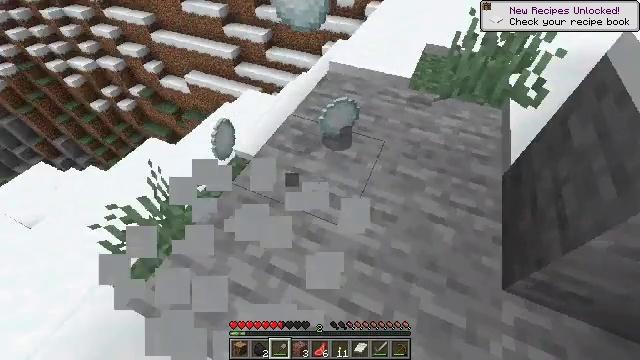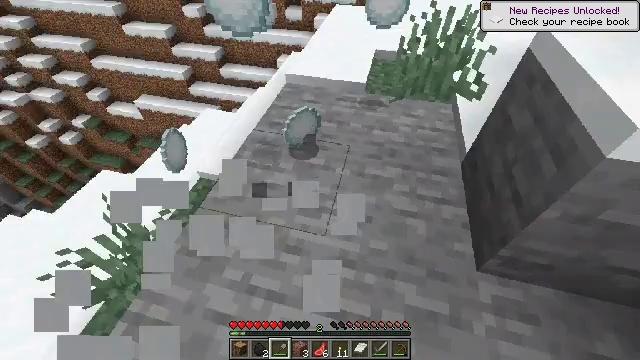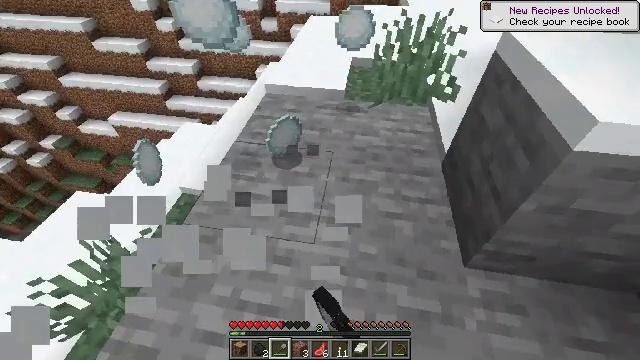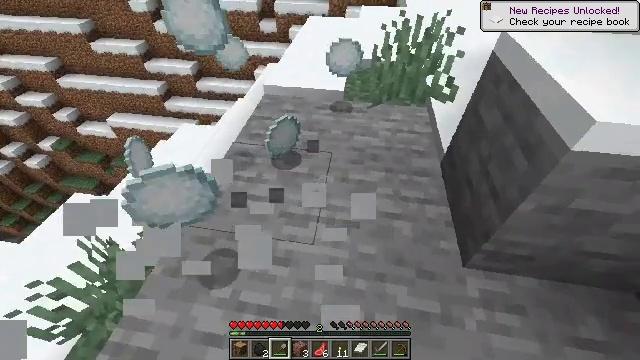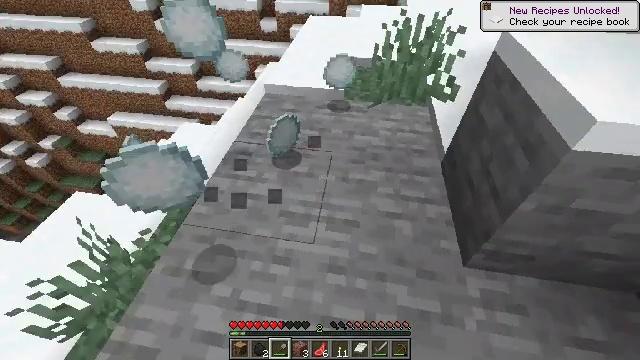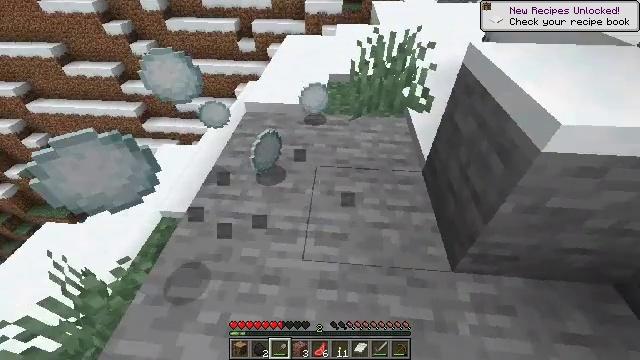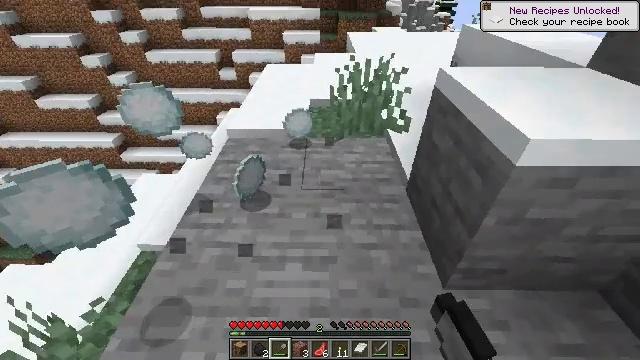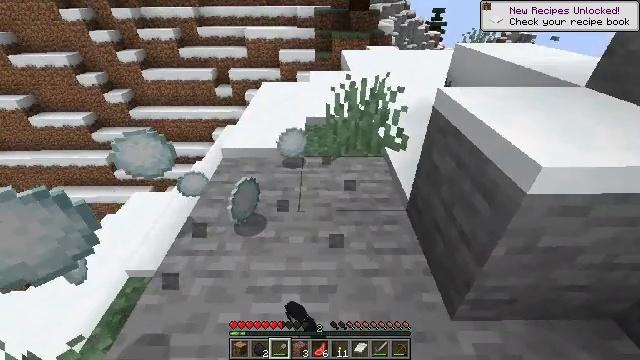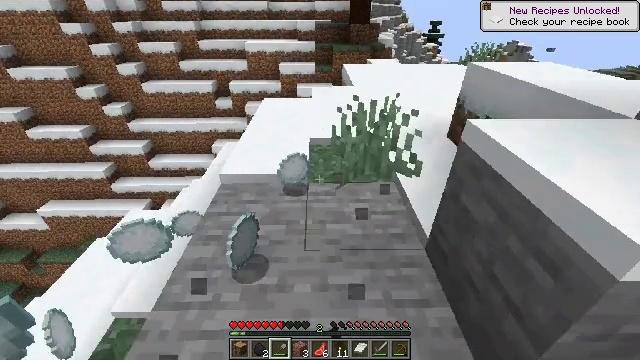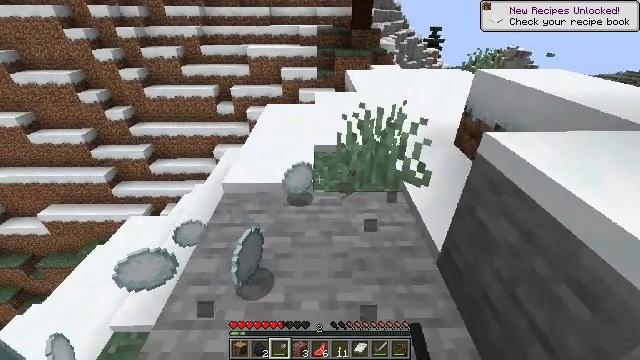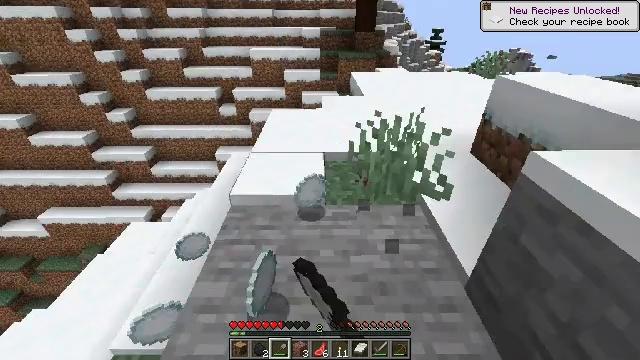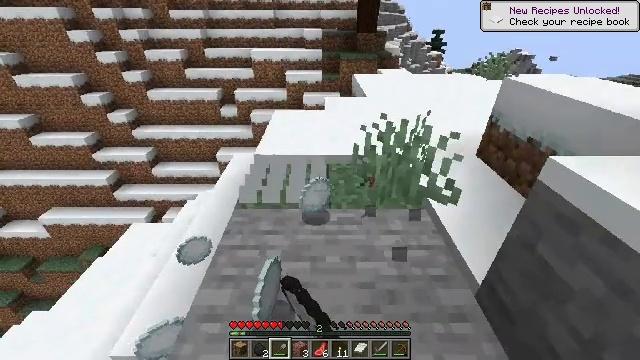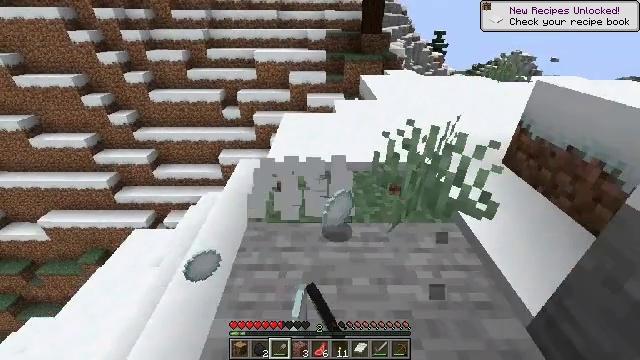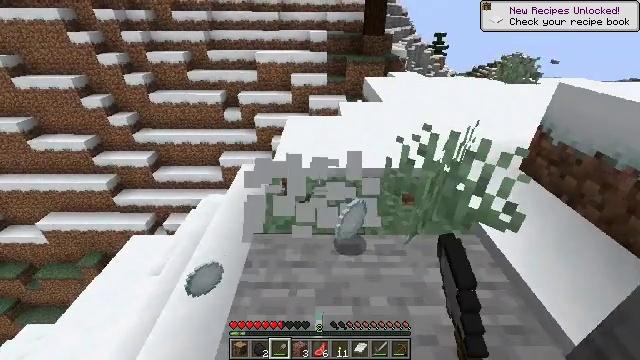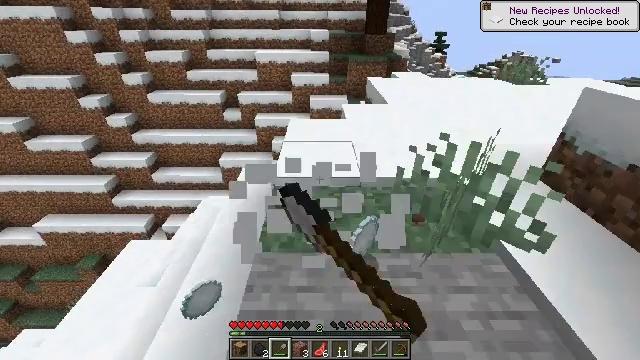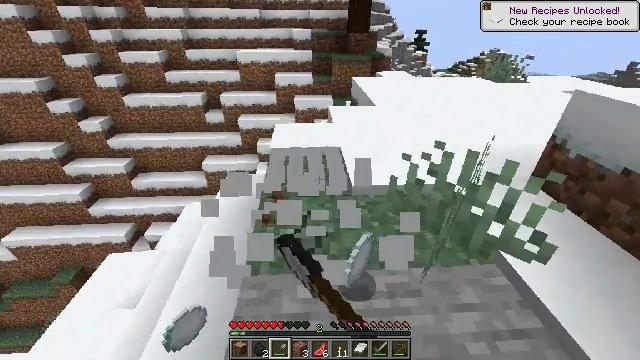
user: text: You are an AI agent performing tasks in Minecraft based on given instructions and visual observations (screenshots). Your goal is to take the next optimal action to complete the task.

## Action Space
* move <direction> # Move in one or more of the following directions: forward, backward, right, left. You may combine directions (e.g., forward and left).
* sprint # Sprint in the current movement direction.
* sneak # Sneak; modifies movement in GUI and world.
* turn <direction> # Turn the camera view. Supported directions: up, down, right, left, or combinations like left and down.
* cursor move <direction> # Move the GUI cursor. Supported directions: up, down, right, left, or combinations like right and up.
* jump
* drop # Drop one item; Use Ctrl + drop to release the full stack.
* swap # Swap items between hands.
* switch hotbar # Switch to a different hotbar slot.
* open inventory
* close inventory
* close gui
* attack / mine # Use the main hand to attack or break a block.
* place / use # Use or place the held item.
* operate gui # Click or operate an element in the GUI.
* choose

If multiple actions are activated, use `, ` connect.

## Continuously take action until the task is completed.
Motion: motion action
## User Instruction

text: Break the snow block.
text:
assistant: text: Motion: turn right and up, attack / mine
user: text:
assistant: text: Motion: turn right and up, attack / mine
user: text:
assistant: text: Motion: attack / mine
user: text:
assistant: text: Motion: attack / mine
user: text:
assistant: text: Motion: turn right and up, attack / mine
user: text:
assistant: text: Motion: move forward, turn right and up, attack / mine
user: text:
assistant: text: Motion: move forward, turn right and up, attack / mine
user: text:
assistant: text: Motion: move forward and move left, turn up, attack / mine
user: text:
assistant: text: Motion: move forward and move left, attack / mine
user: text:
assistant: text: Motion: move forward and move left, attack / mine
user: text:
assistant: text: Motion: move forward and move left, attack / mine
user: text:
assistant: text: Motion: move forward and move left, attack / mine
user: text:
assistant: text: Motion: move forward, attack / mine
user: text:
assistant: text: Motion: move forward, attack / mine
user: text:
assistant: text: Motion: move forward, turn right, attack / mine
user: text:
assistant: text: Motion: move forward, turn right and up, attack / mine
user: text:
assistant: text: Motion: move forward, turn right and up, attack / mine
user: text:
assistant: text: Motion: move forward, turn right, attack / mine
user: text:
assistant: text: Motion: move forward, turn right, attack / mine
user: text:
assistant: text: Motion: move forward, turn right, attack / mine
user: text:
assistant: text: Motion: move forward, turn right, attack / mine
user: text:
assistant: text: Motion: move forward and move left, turn right, attack / mine
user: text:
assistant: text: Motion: move forward and move left, turn right, attack / mine
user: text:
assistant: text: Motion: move forward and move left, turn right, attack / mine
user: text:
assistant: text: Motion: move forward and move left, turn right, attack / mine
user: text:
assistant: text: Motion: move forward and move left, turn right, attack / mine
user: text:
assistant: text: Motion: move forward and move left, turn right, attack / mine
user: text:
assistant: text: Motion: move forward and move left, turn right, attack / mine
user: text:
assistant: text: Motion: attack / mine
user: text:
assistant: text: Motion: attack / mine